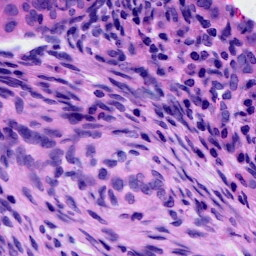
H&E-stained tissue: Cervix